Question: I am new to R (first time using it). and I am following this tutorial <URL> to try to plot a curve and discover the function that best fits my data. So far I have tryed:
'''
> xdata = c(1 ,5, 10, 20, 100)
> ydata = c(23.83333333, <PHONE>, <PHONE>, <PHONE>, 38595.7)
> plot(xdata,ydata)
'''
So I get this:

Then I try:
'''
> p1 = 1
> p2 = 0.2
> fit = nls(ydata ~ xdata^2, start=list(p1=p1,p2=p2))
'''
And I get this error:
'''
Error in nlsModel(formula, mf, start, wts) :
singular gradient matrix at initial parameter estimates
'''
What am I doing wrong?
Thanks
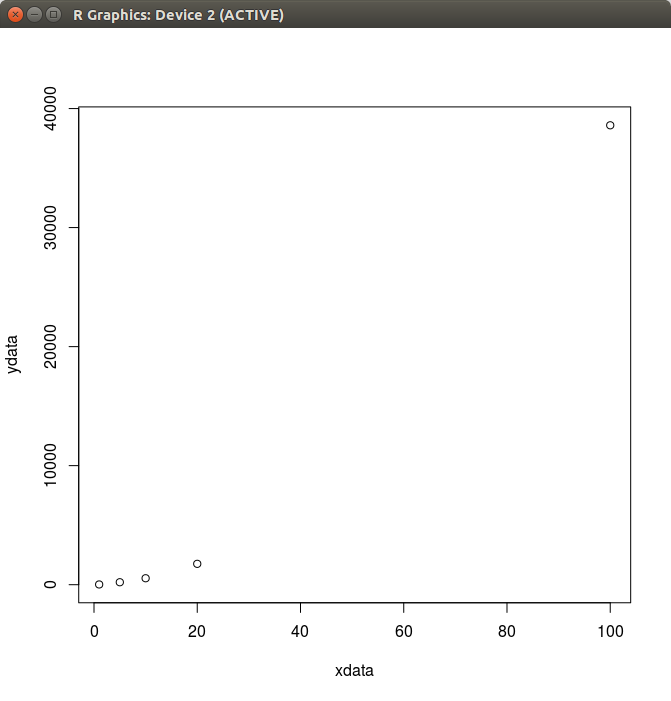
Answer: The 'nls' function does not automatically include coefficients for all of your parameters in the model. You must explicitly include them in the formula. I'm not exactly sure where you wanted 'p1' and 'p2' to be included in the model from your description
'''
p1 <- 1
p2 <- 0.2
fit <- nls(ydata ~ p1+p2*xdata^2, start=list(p1=p1,p2=p2))
fit
# Nonlinear regression model
# model: ydata ~ p1 + p2 * xdata^2
# data: parent.frame()
# p1 p2
# 127.216 3.847
# residual sum-of-squares: 21037
#
# Number of iterations to convergence: 1
# Achieved convergence tolerance: 5.774e-08
'''
but at least in this form this is still a linear model. You can get the same fit with
'''
fit2 <- lm(ydata ~ I(xdata^2))
fit2
# Call:
# lm(formula = ydata ~ I(xdata^2))
#
# Coefficients:
# (Intercept) I(xdata^2)
# 127.216 3.847
'''